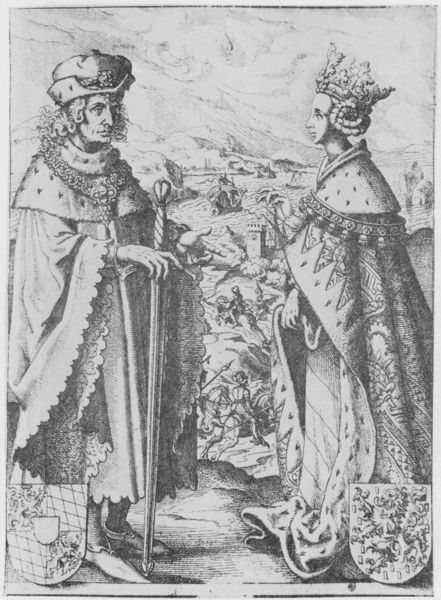
Titel: Bildnis von Rudolphus I
Künstler: Jost Amman
Institution: (Seriendruck)
Schlagwörter: berg, gemälde, hand, himmel, kampf, mann, meer, umhang, wasser, weiß, wolken, fluss, landschaft, menschen, see, stadt, finger, frau, frisur, frisuren, grau, haar, hut, profil, schwarz, skizze, zeichen, zeichnung, weg, wolke, kappe, profile, falten, hermelin, kragen, pelz, stehen, bildnis, hände, porträt, hügel, kirche, gewand, haare, mantel, pose, adel, paar, saum, verbindung, blatt, edelsteine, gotik, krone, locken, pferd, pferde, reiter, turm, holzschnitt, schiff, schiffe, schuhe, stab, berge, kette, grafik, graphik, könig, lanze, soldaten, spitz, zopf, edel, zeigen, wei, burg, druck, schwarz-weiß, radierung, stich, schwert, ketten, herrscher, ritter, vertrag, wappen, krieger, lanzen, adlige, hochzeit, herrscherin, königin, löwe, speere, schnecke, kupferstich, gegenüber, drachen, zepter, szepter, cäsar, kurfürst, prächtig, konig, heirat, vermählung, manel, pelzbesatz, seriendruck, haarlocken, artus, bischoff, unhang, zobel, stahlstich, leia, herrscherpaar, spitzschuhe, haarflechten, kurhut, landgräfin, ze, graal, 14. jh, hopf, hzeigen, kkämpfen